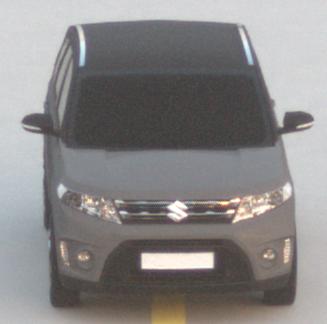
Make: Suzuki
Model: Vitara 1.6
Detailed model: Vitara (LY)
Model produced from: 2015/04
Model produced until: 2018/08
Doors: 5
Color: gray
Road condition: dry road
Daytime: dawn
Contrast: low contrast